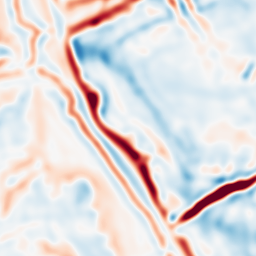
Category: multiscale
Decomposition family: log
Decomposition parameters: sigma: 5
Upsampling method: cubic_mitchell
Upsampling parameters: scale: 8
Upsampling scale: 8